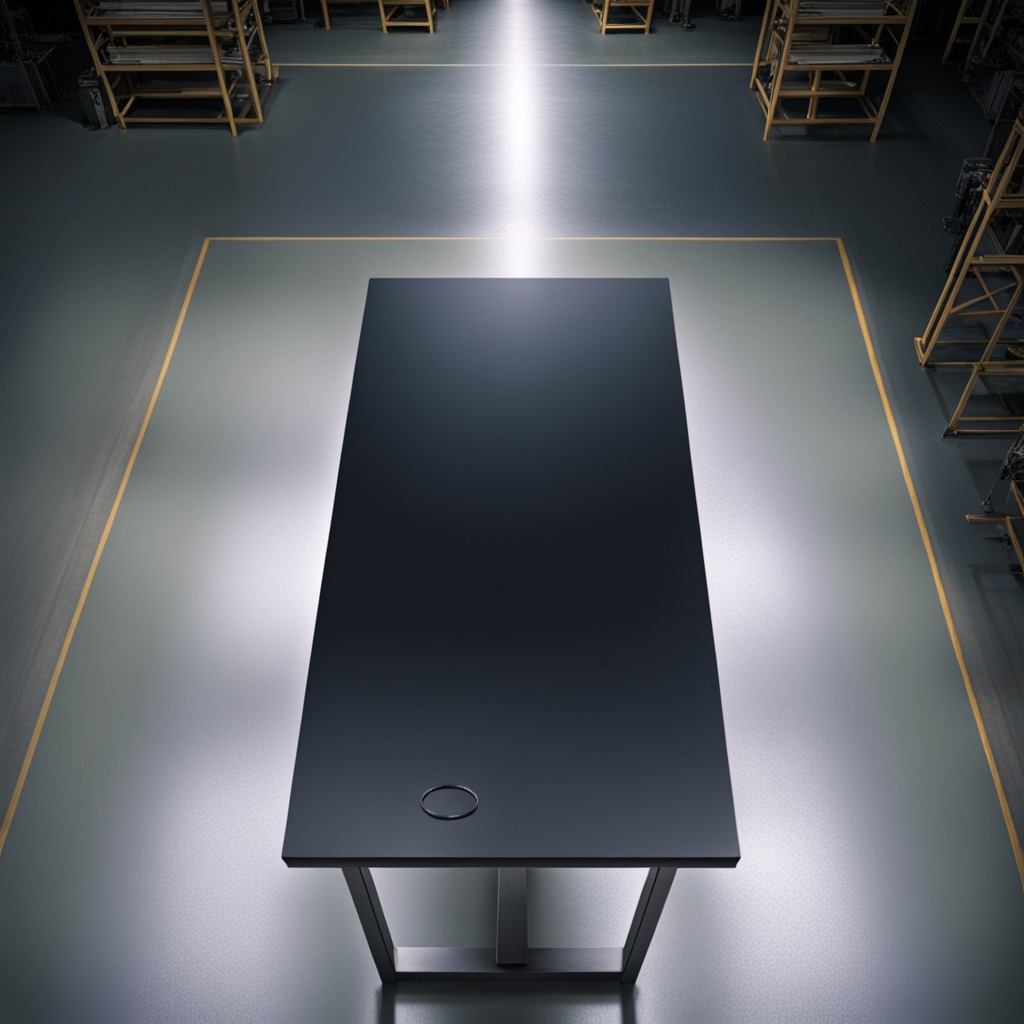
A rubber O-ring is lying on the clean empty table in a basement in the evening.